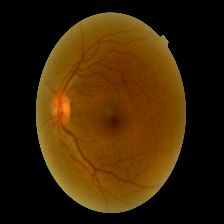
Diabetic retinopathy grade: Mild